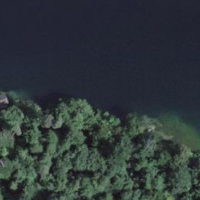
EUNIS habitat code: 14
Species observed at this site:
Vaccinium myrtillus